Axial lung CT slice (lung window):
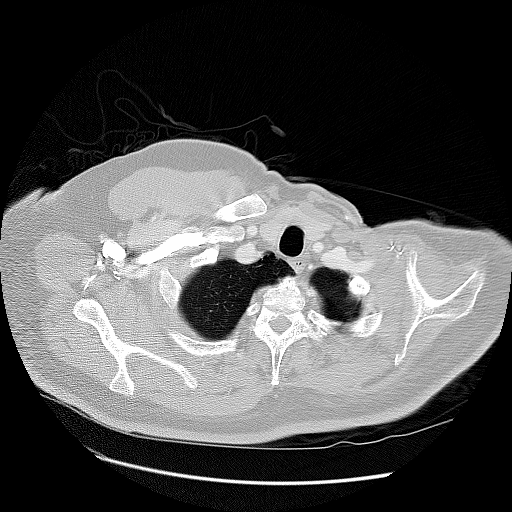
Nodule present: no